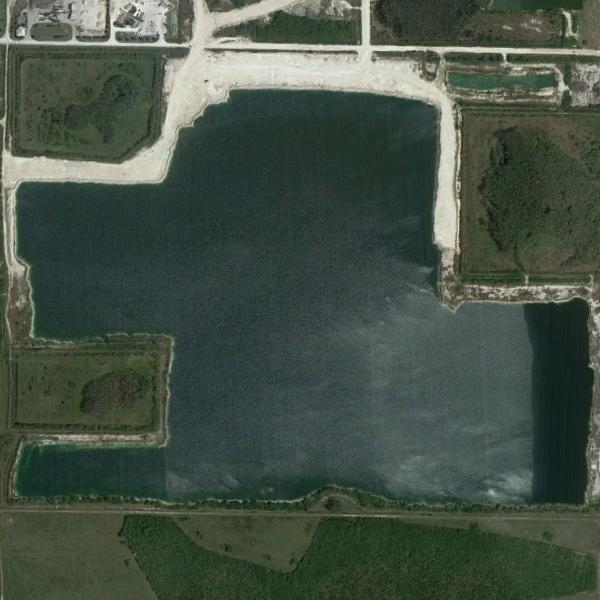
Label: Pond